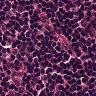
Metastatic tissue present: no